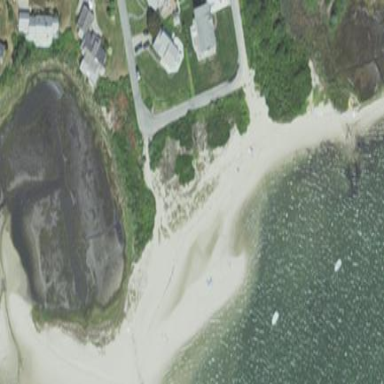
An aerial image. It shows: Sandy beach.